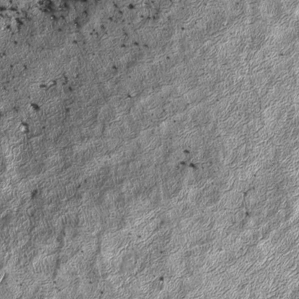
Label: frost